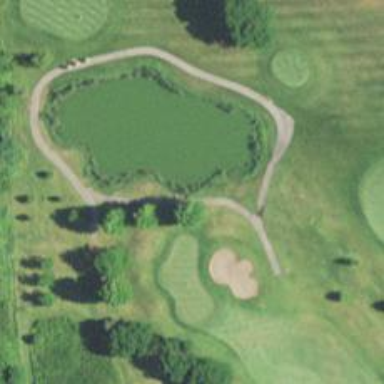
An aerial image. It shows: Pathway for golfing.